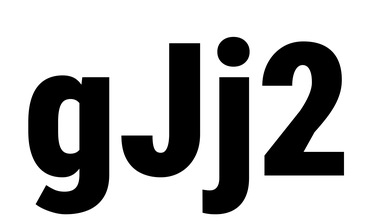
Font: Roboto_Condensed_Black